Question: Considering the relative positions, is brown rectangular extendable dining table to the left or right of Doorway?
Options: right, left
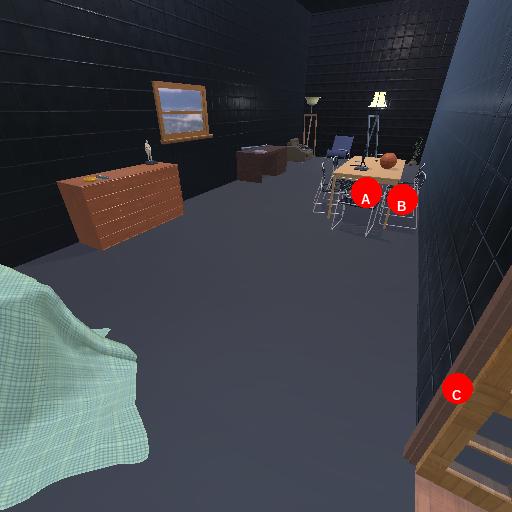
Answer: right